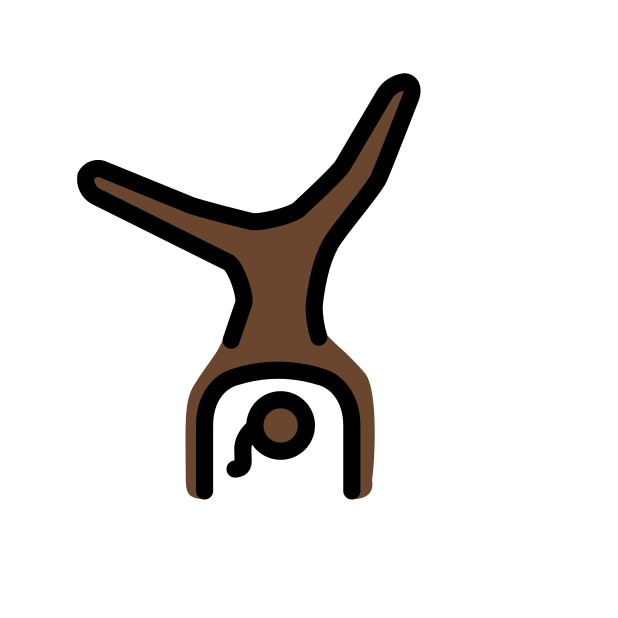
woman cartwheeling: dark skin tone